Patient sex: M
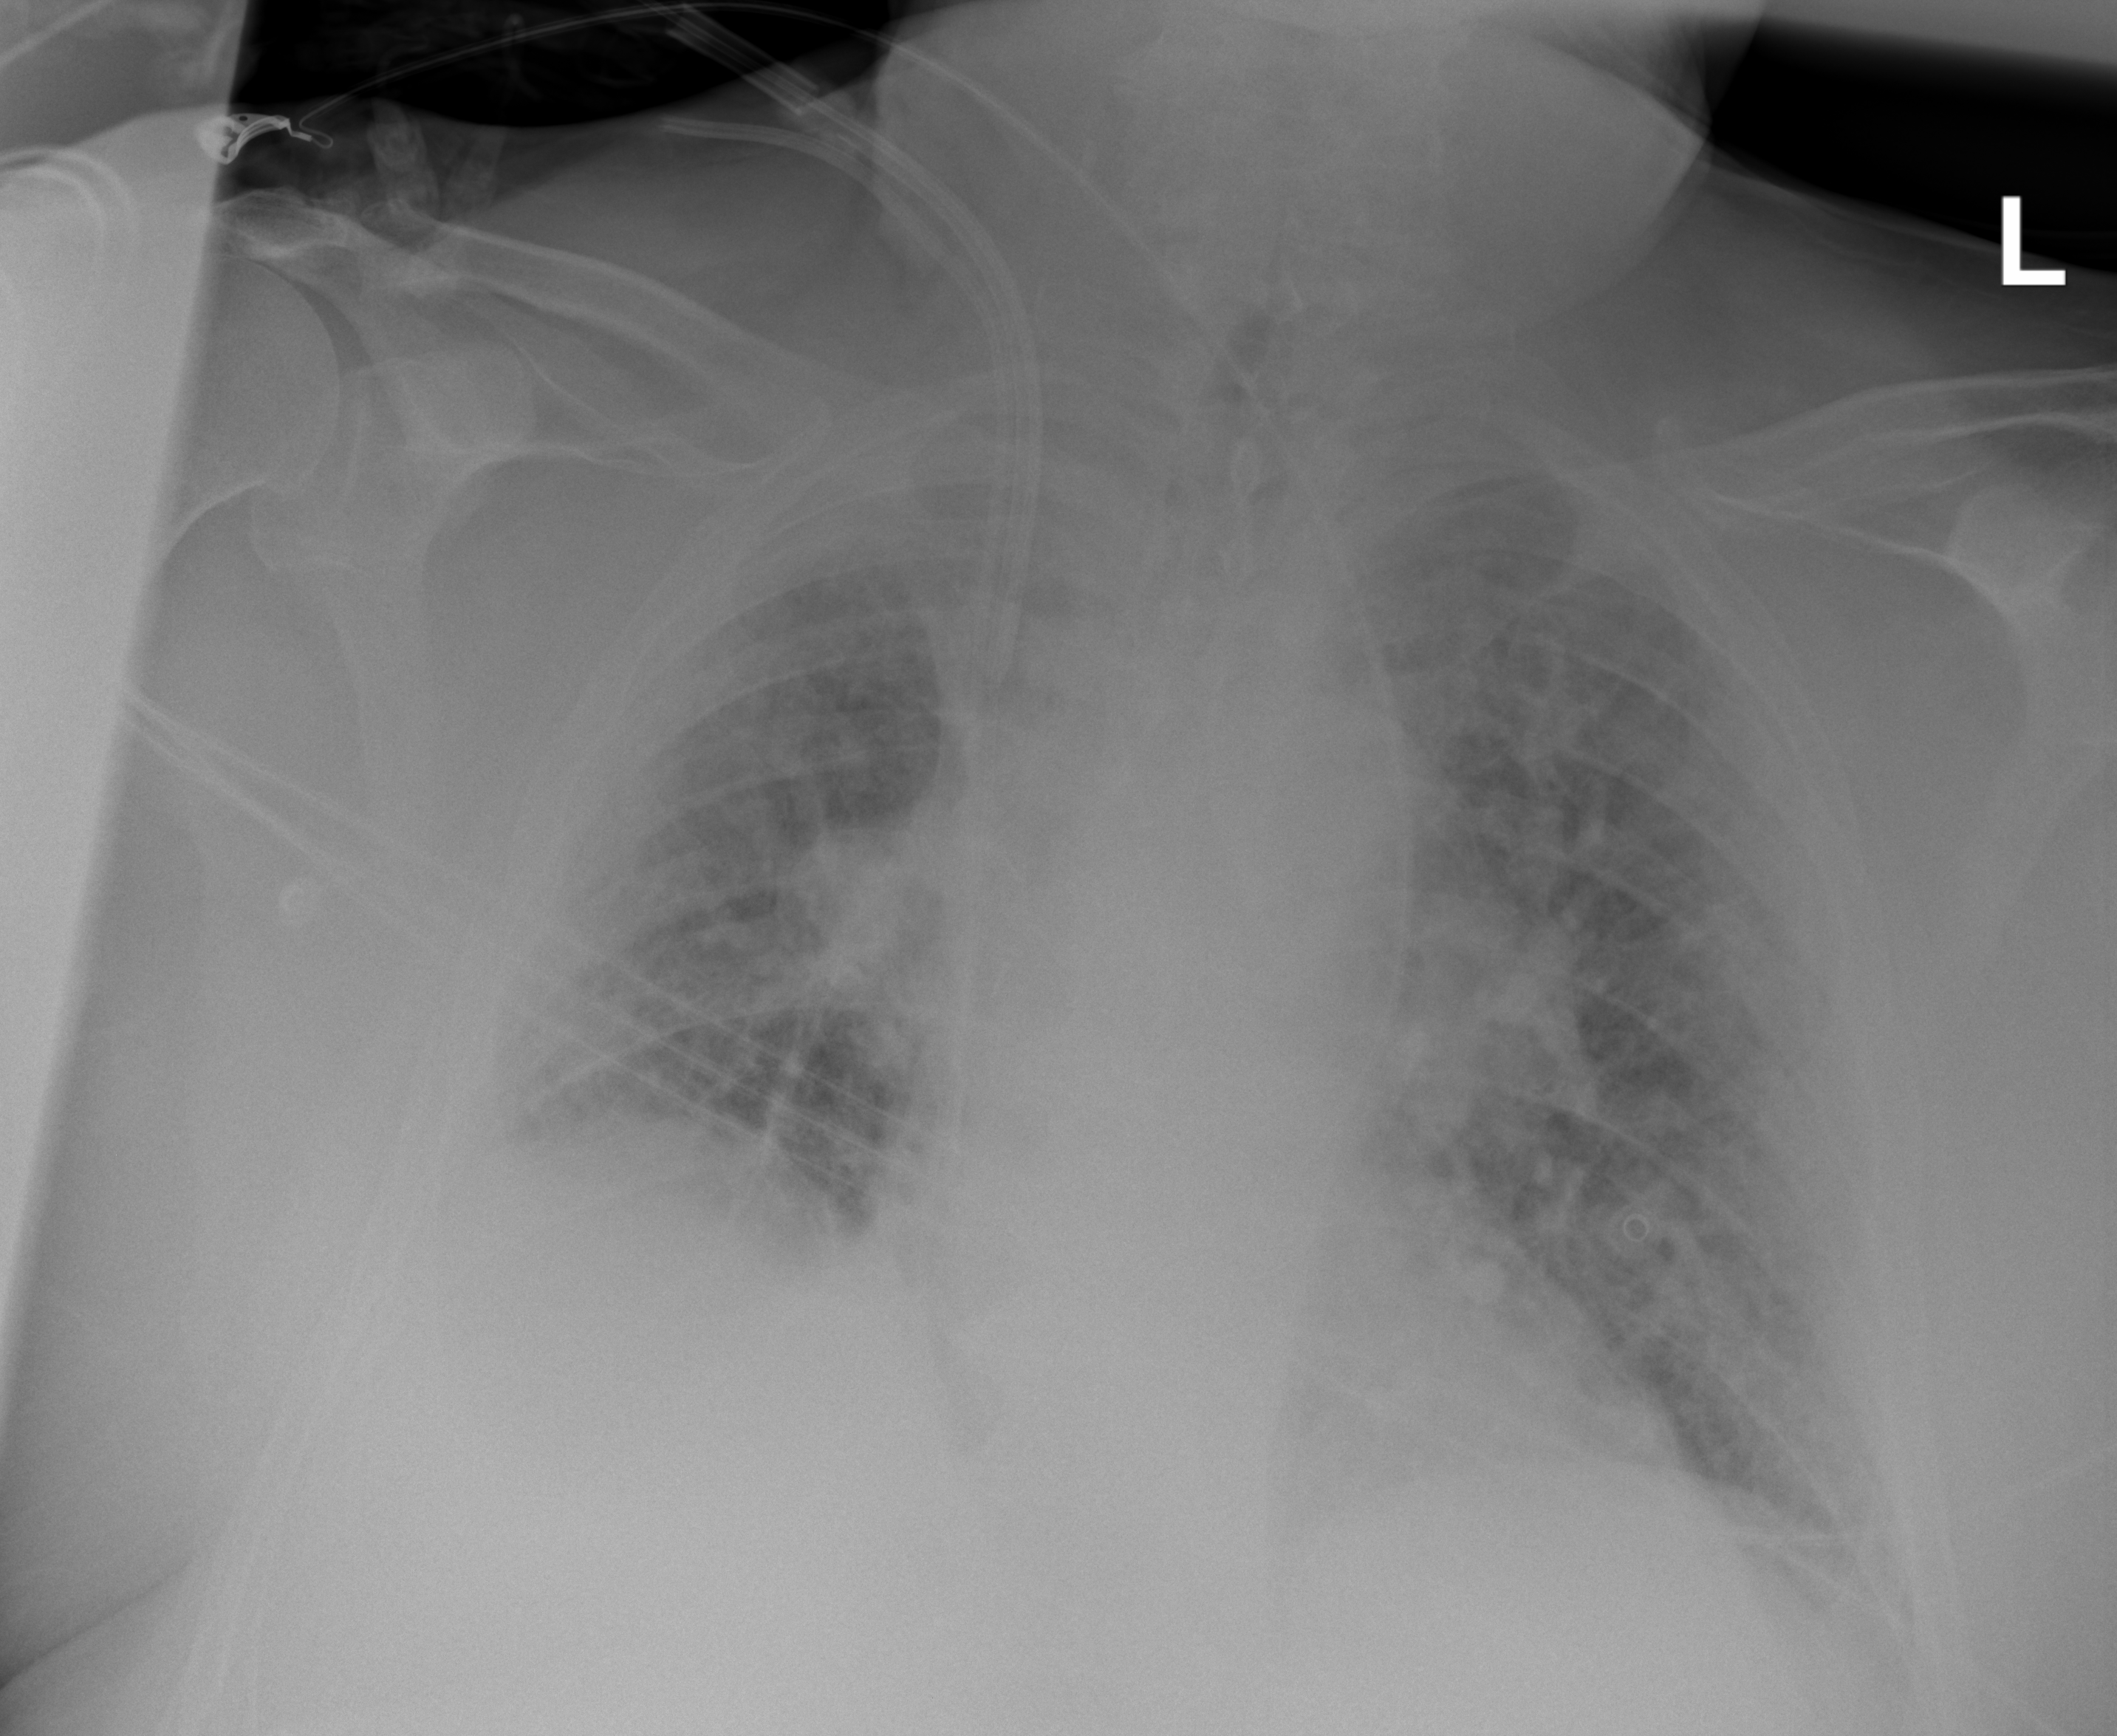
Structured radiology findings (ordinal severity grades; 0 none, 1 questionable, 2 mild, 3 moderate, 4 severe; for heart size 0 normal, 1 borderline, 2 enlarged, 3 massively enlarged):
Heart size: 2
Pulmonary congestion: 3
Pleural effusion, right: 2
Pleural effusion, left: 0
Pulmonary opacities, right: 2
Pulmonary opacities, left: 2
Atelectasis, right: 2
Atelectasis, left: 2